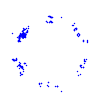
Particle: kaon